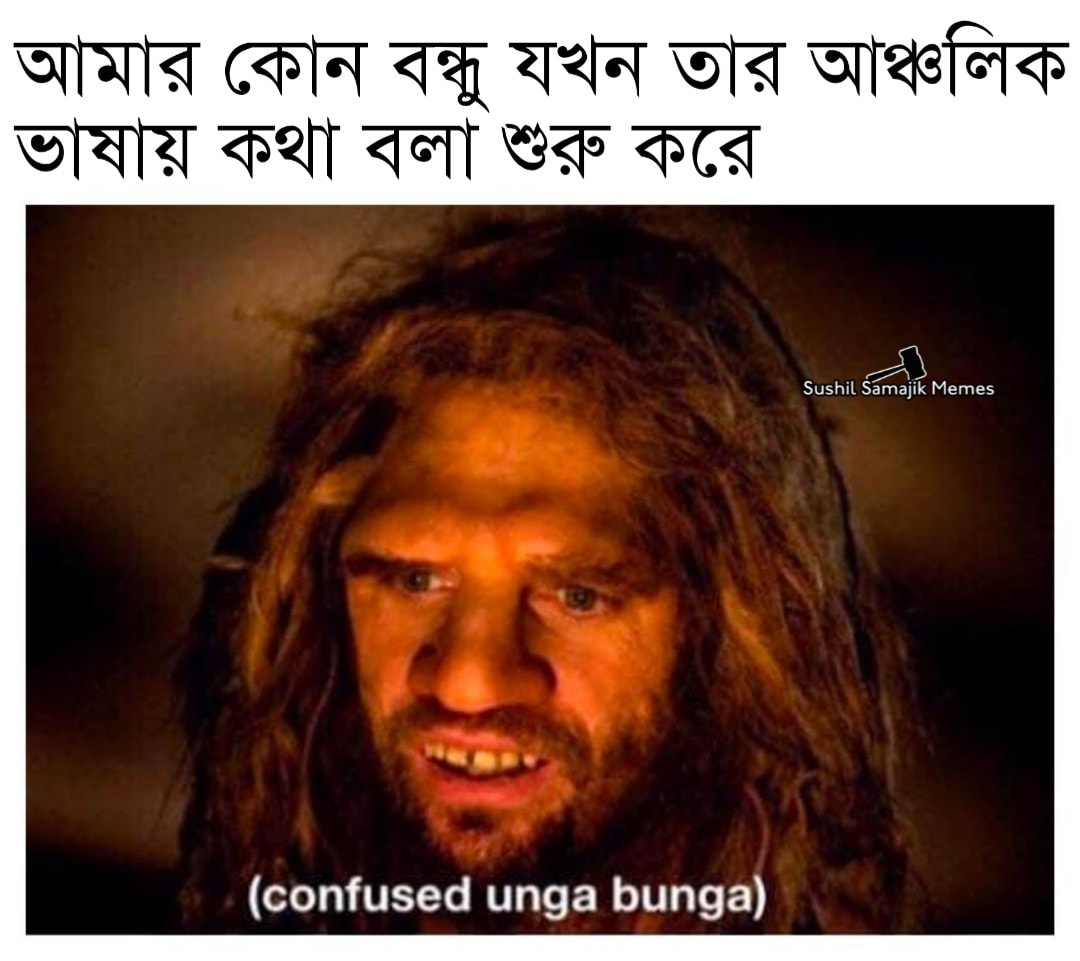
Caption: আমার কোন বন্ধু যখন তার আঞ্চলিক ভাষায় কথা বলা শুরু করে    (confused unga bunga)
Label: non-hate